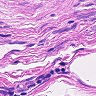
Metastatic tissue present: no